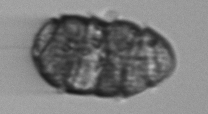
Label: Margalefidinium